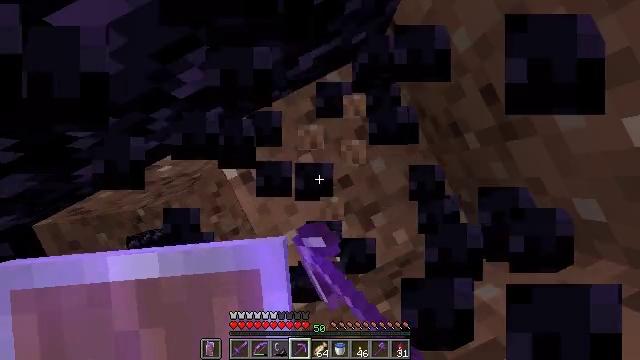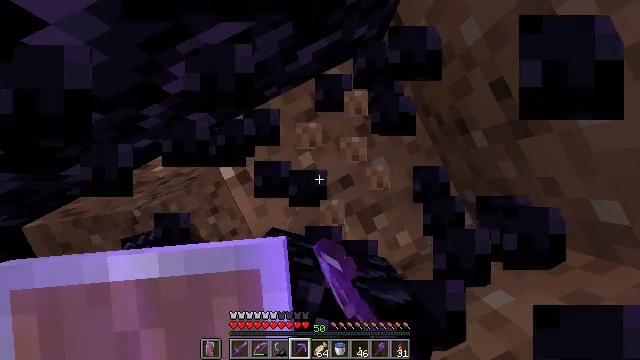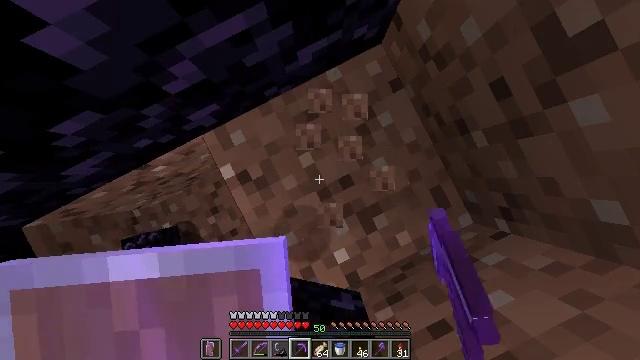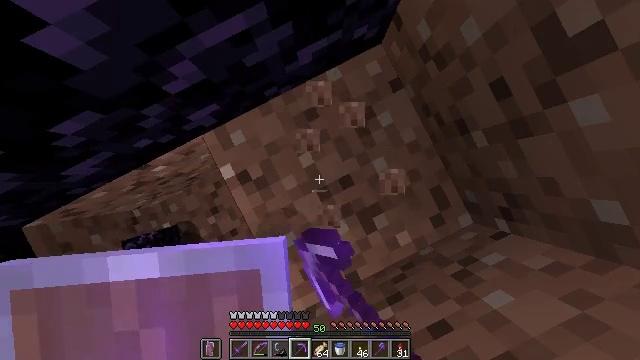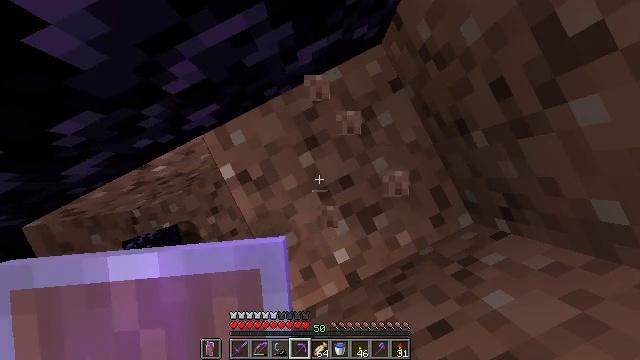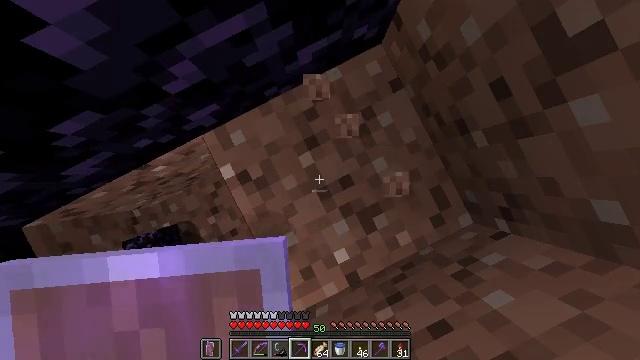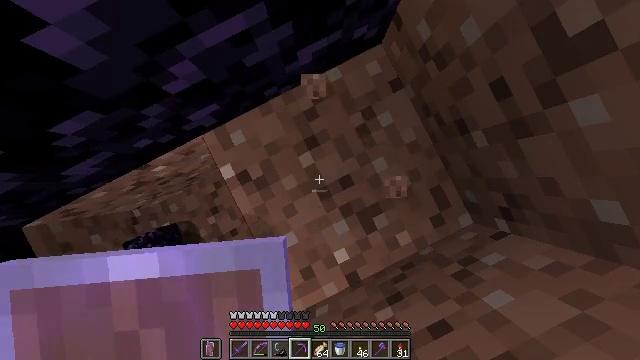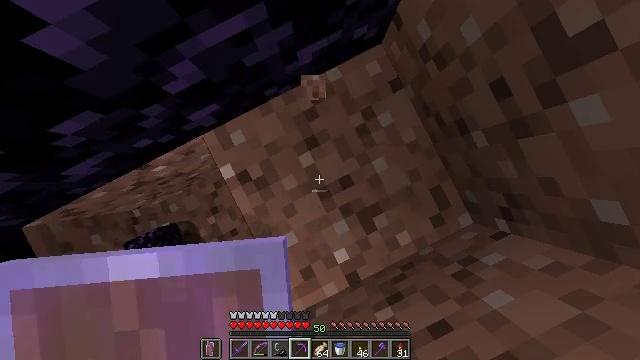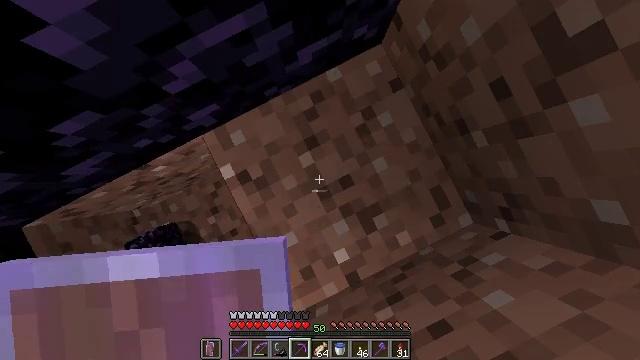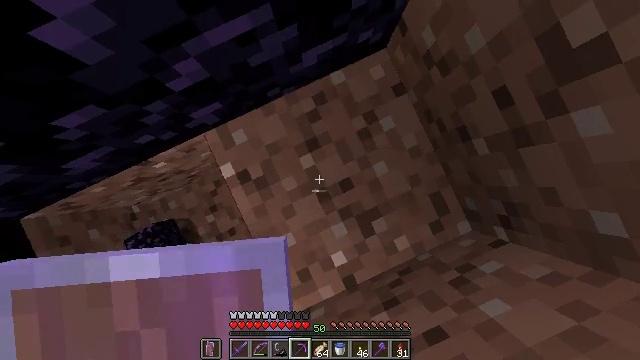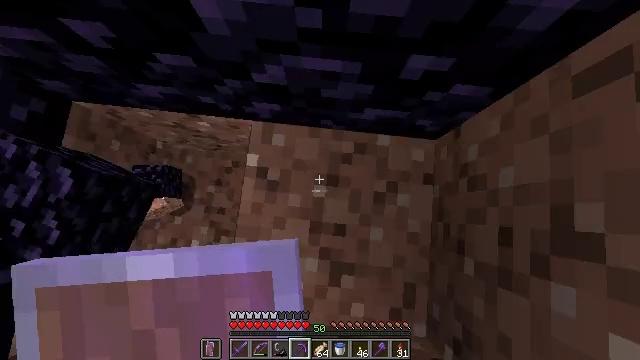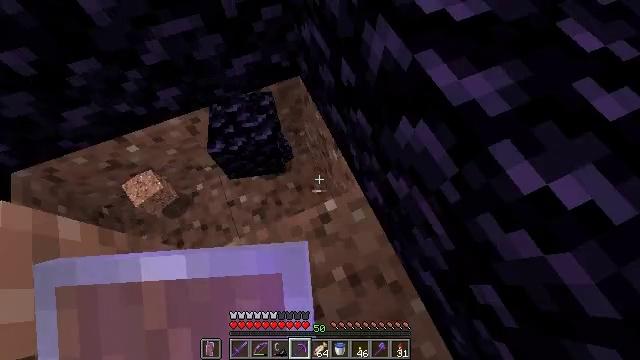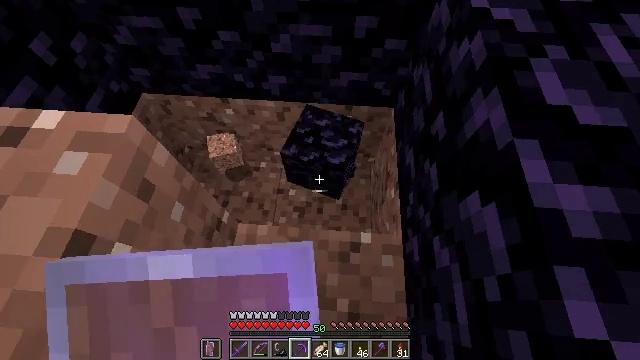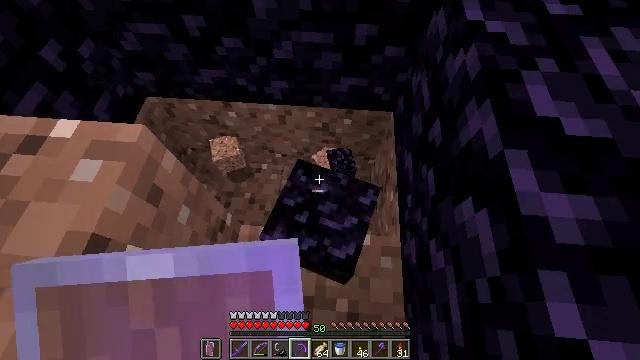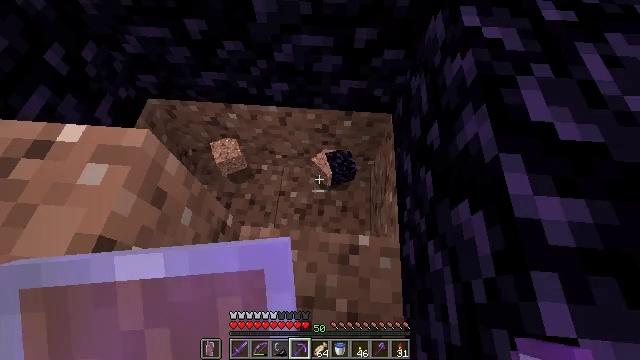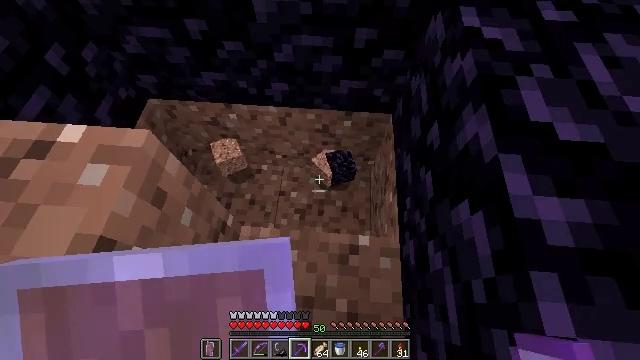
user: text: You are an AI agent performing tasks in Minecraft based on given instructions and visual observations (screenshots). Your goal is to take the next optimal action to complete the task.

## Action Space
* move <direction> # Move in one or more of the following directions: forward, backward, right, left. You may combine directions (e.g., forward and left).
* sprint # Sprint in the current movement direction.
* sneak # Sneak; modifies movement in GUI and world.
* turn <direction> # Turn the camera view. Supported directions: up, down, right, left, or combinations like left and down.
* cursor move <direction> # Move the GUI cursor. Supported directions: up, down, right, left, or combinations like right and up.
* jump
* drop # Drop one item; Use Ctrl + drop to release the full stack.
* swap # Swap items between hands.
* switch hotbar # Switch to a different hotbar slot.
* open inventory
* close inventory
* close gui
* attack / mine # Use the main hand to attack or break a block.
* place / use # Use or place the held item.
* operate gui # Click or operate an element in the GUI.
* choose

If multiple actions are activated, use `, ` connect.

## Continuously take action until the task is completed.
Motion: motion action
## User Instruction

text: Gather the rare mycelium from the biome.
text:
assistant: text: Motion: sneak, attack / mine
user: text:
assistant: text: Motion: sneak, attack / mine
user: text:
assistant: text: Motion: sneak
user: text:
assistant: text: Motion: sneak
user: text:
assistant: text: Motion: sneak
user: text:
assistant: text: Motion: sneak
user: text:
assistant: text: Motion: sneak
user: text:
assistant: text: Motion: sneak
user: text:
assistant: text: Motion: turn left
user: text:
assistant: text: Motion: turn left and up
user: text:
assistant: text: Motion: turn left and up
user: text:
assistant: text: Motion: turn left and up
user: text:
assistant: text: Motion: no_op
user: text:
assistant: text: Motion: no_op
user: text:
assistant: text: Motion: no_op
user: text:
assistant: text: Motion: no_op
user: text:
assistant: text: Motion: no_op
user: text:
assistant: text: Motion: no_op
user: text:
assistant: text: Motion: no_op
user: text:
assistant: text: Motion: no_op
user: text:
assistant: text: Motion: no_op
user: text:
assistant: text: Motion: move forward, turn left and down
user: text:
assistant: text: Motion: move forward, turn left and down
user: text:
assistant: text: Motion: move forward
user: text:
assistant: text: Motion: move forward and move right, turn left
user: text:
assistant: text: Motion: move right, turn left and down
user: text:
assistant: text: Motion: move right, turn left and down
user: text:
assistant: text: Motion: turn left
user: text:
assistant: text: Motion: turn left
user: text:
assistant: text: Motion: turn left